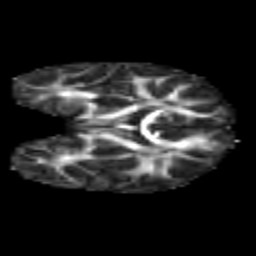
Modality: FA
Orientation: coronal
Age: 7
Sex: male
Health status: healthy